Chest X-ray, AP view. Patient: 42 years old, sex F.
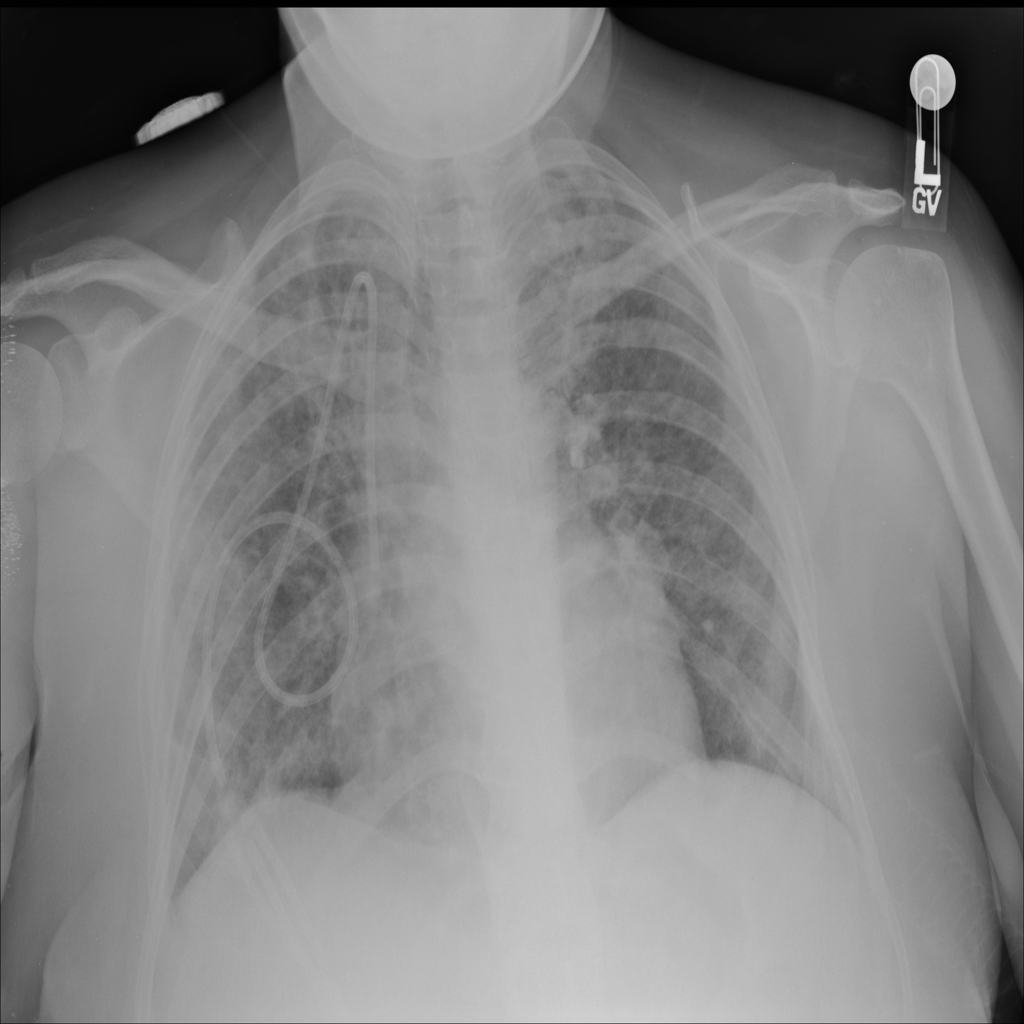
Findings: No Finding